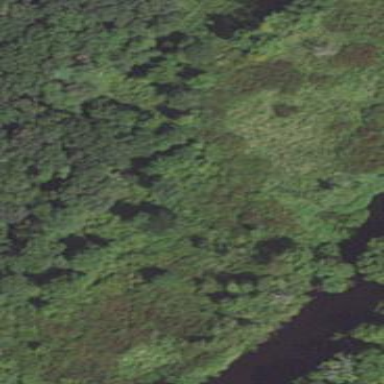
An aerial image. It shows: Marshy wetland area.